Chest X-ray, PA view. Patient: 56 years old, sex F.
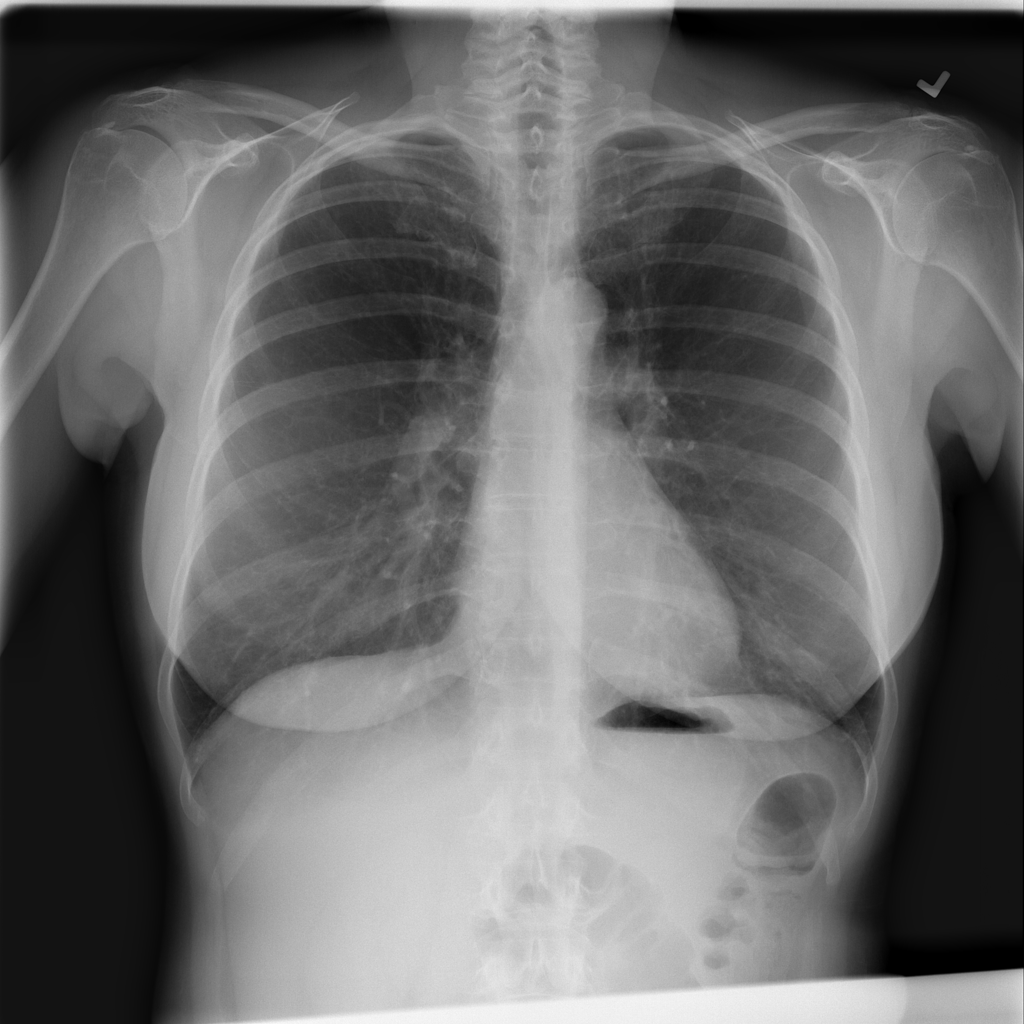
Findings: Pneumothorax